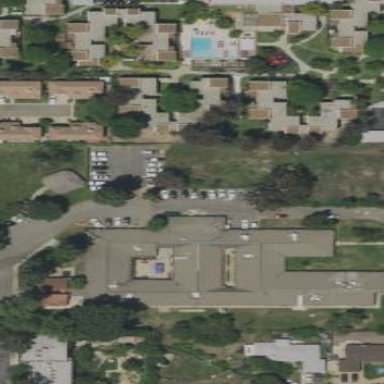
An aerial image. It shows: Nursing home.